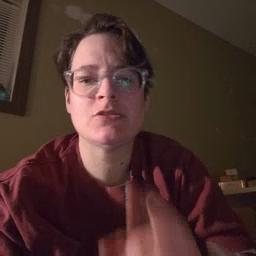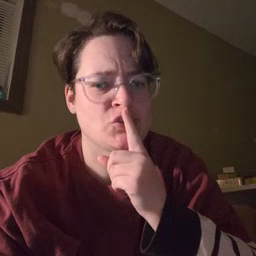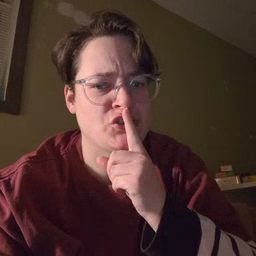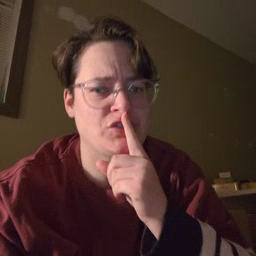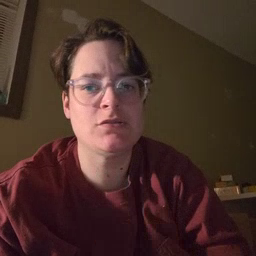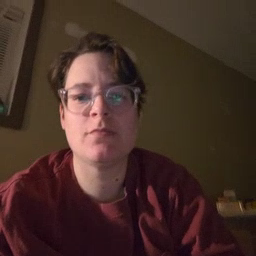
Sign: shhh